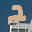
Label: 2